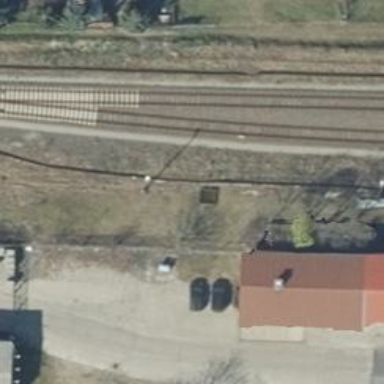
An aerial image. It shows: Disused railway spur.